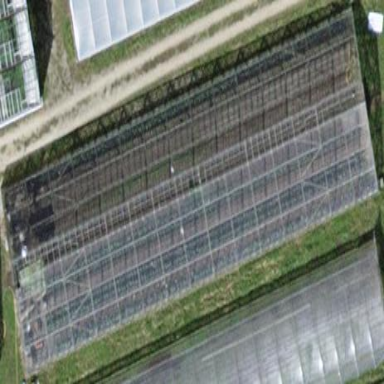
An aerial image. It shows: Greenhouse used for horticulture.